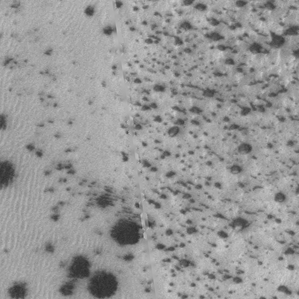
Label: frost